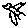
Label: bird